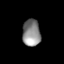
Tissue: lung
Cell type: Epithelial cells
Senescence score: 0.2138
Nuclear area (px): 467
Mean DAPI intensity: 137.893